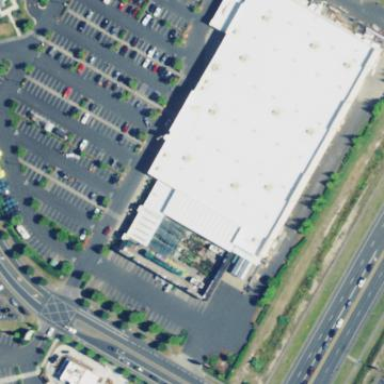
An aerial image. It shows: Retail area.